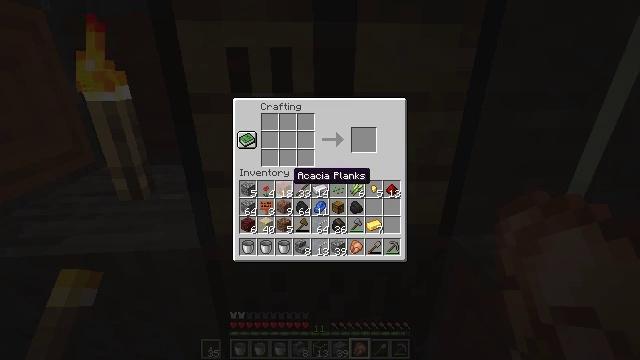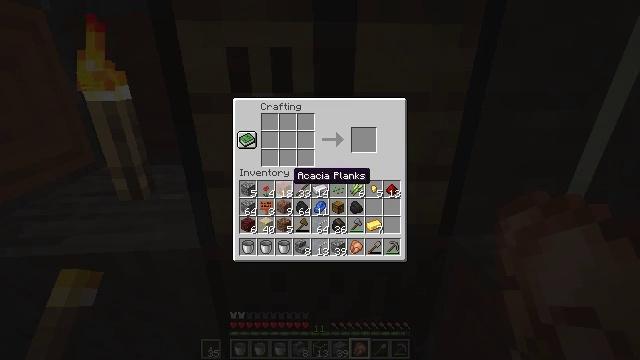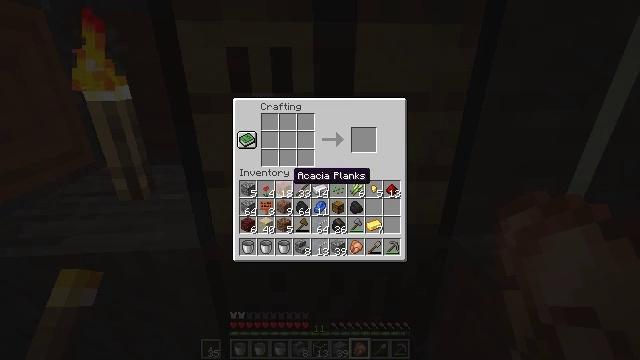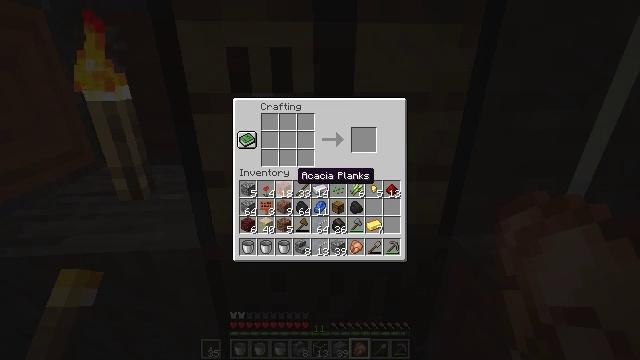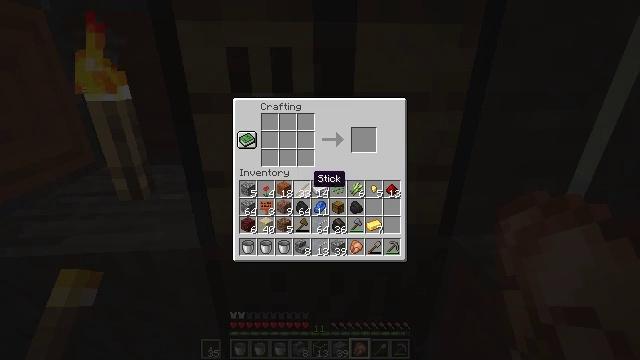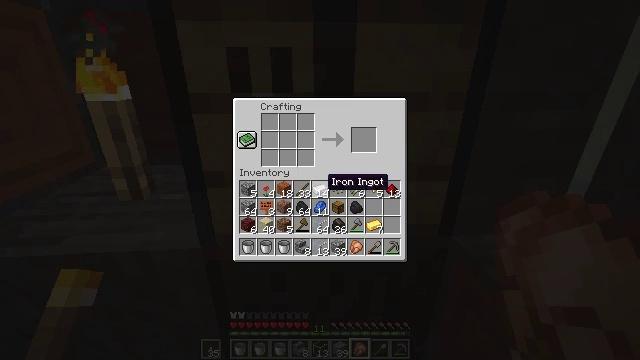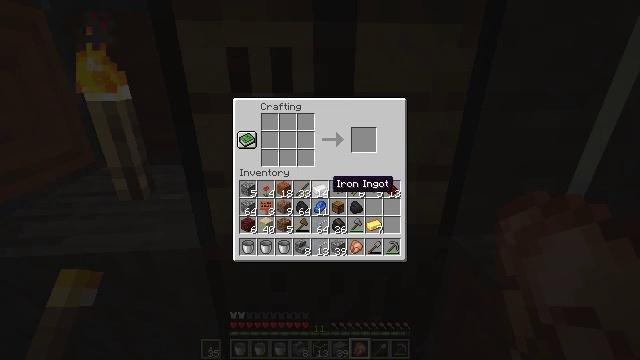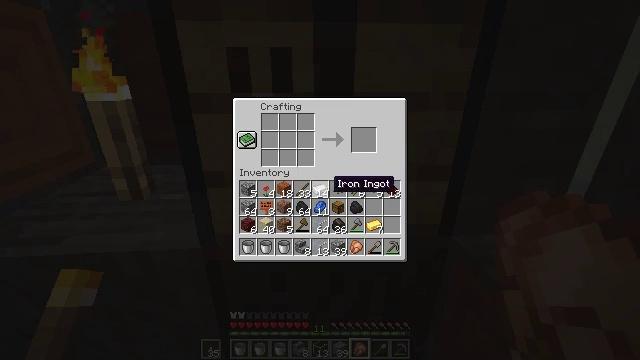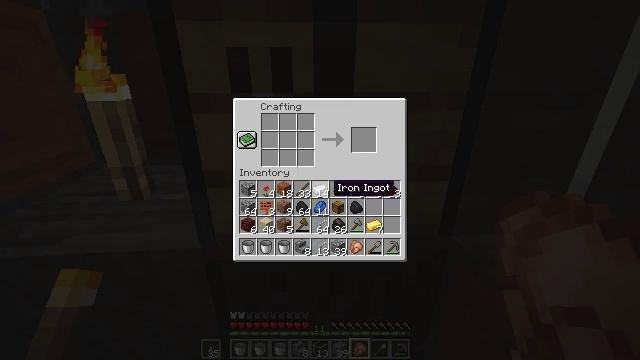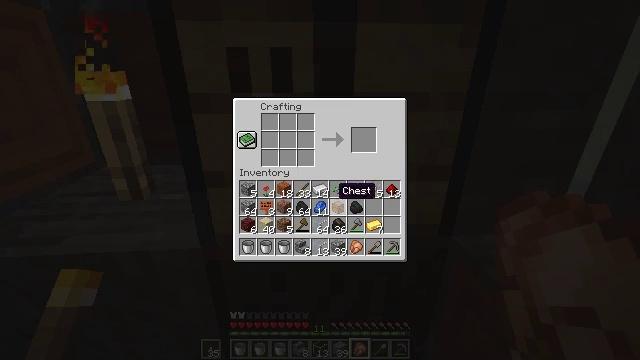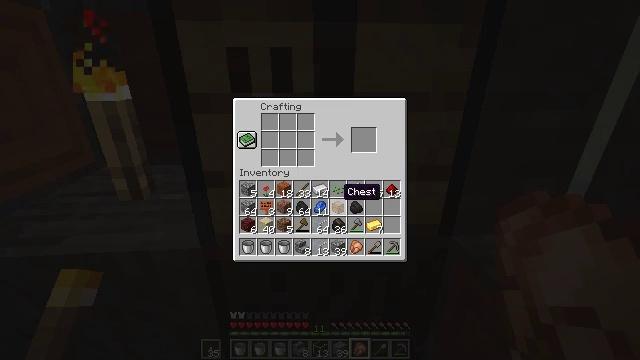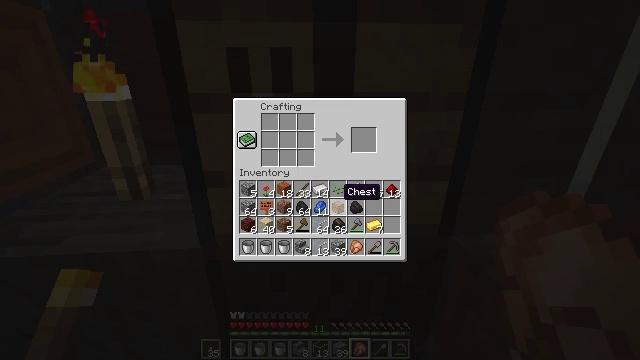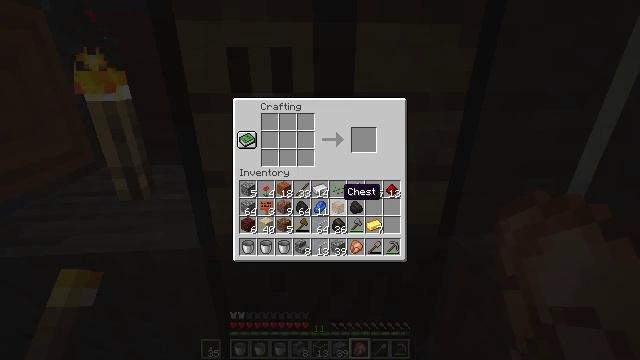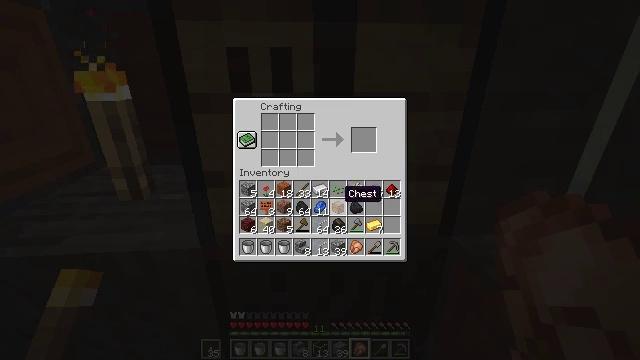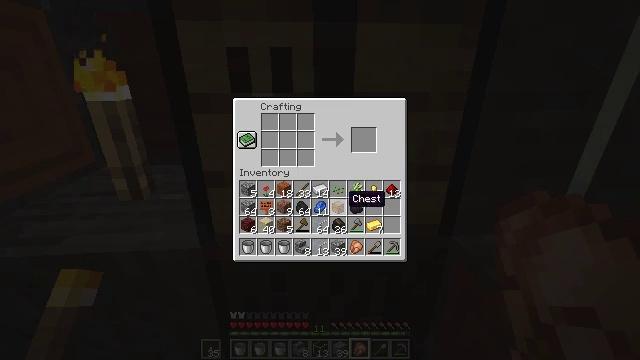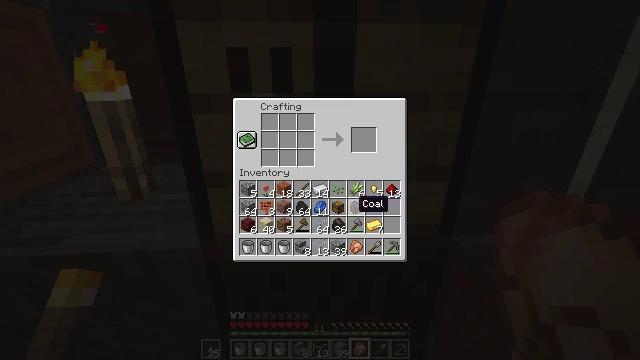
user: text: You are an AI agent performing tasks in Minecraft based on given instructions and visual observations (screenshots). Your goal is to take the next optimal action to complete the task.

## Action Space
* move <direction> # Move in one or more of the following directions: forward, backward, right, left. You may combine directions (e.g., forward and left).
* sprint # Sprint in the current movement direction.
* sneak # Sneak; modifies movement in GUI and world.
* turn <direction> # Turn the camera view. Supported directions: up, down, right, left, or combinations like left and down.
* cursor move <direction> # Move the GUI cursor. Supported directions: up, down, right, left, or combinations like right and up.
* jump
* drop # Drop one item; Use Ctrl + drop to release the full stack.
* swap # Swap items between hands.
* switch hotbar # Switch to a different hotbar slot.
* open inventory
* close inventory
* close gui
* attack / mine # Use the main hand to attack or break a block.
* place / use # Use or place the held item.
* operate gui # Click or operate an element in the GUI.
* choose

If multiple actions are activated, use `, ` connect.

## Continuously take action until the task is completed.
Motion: motion action
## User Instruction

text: Craft an acacia fence gate with acacia planks and sticks.
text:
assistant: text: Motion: no_op
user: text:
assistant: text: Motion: no_op
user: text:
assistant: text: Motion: no_op
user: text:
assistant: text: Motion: cursor move right
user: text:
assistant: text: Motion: cursor move right
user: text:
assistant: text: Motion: no_op
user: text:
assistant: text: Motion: no_op
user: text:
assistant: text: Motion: no_op
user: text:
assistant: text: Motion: no_op
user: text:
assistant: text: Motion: no_op
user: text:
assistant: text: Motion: no_op
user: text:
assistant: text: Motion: no_op
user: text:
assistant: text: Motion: no_op
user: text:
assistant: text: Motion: no_op
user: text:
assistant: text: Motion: cursor move right
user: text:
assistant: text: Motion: no_op
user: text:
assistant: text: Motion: no_op
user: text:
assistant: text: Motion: no_op
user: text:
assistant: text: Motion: no_op
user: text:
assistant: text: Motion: no_op
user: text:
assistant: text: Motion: no_op
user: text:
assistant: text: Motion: no_op
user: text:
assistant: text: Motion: no_op
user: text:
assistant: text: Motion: no_op
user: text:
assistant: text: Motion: cursor move left
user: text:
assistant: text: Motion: no_op
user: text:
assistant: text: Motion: cursor move left and up
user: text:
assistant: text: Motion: cursor move up
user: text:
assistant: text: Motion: no_op
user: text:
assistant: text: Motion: no_op